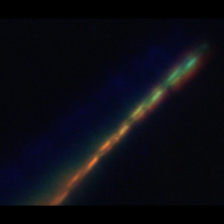
Taxon: Psuedo-nitzschia
Group: Diatoms